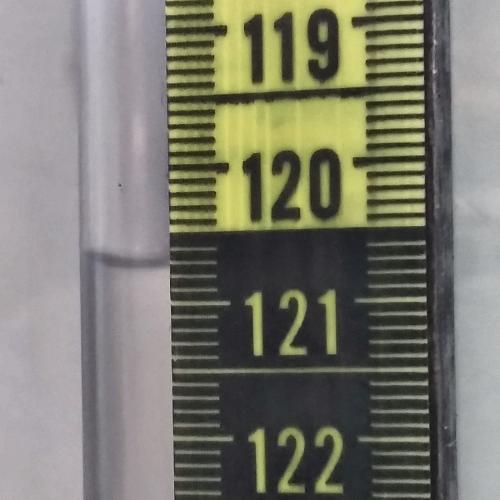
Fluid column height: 120.7 cm